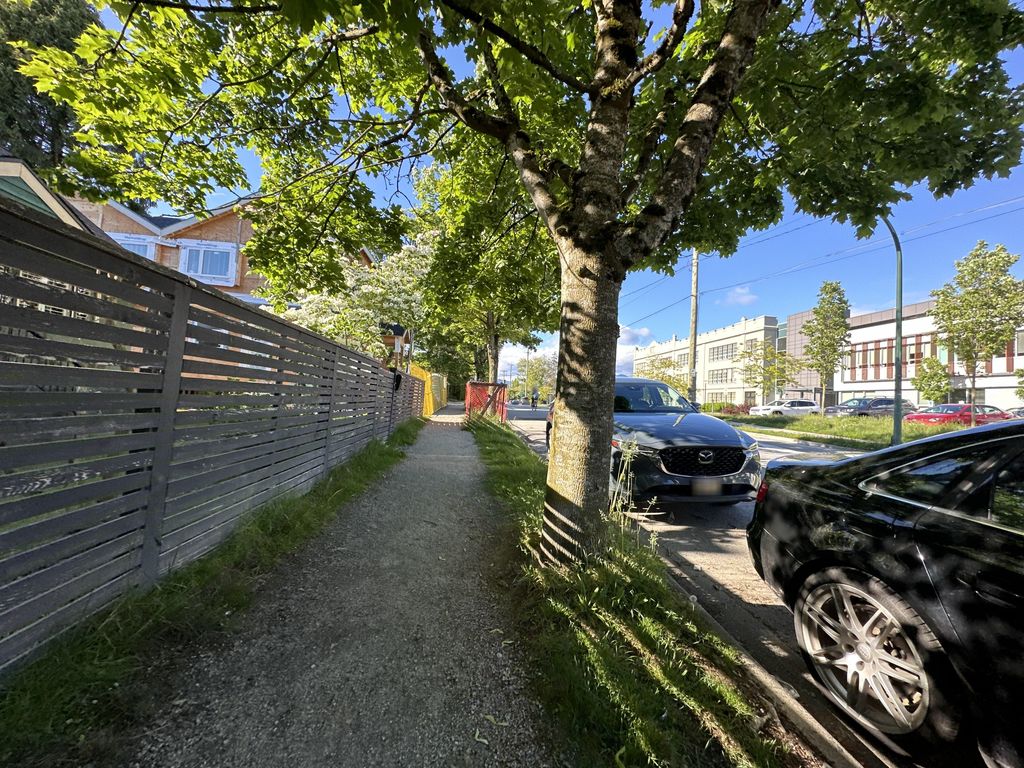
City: vancouver